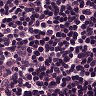
Metastatic tissue present: no